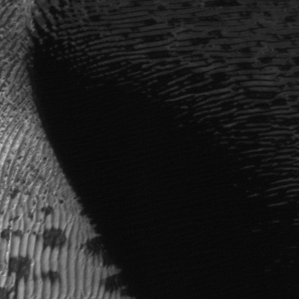
Label: frost